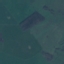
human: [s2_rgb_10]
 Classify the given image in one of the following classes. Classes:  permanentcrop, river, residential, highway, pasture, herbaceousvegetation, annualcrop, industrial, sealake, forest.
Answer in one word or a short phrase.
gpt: Pasture